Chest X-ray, PA view. Patient: 52 years old, sex F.
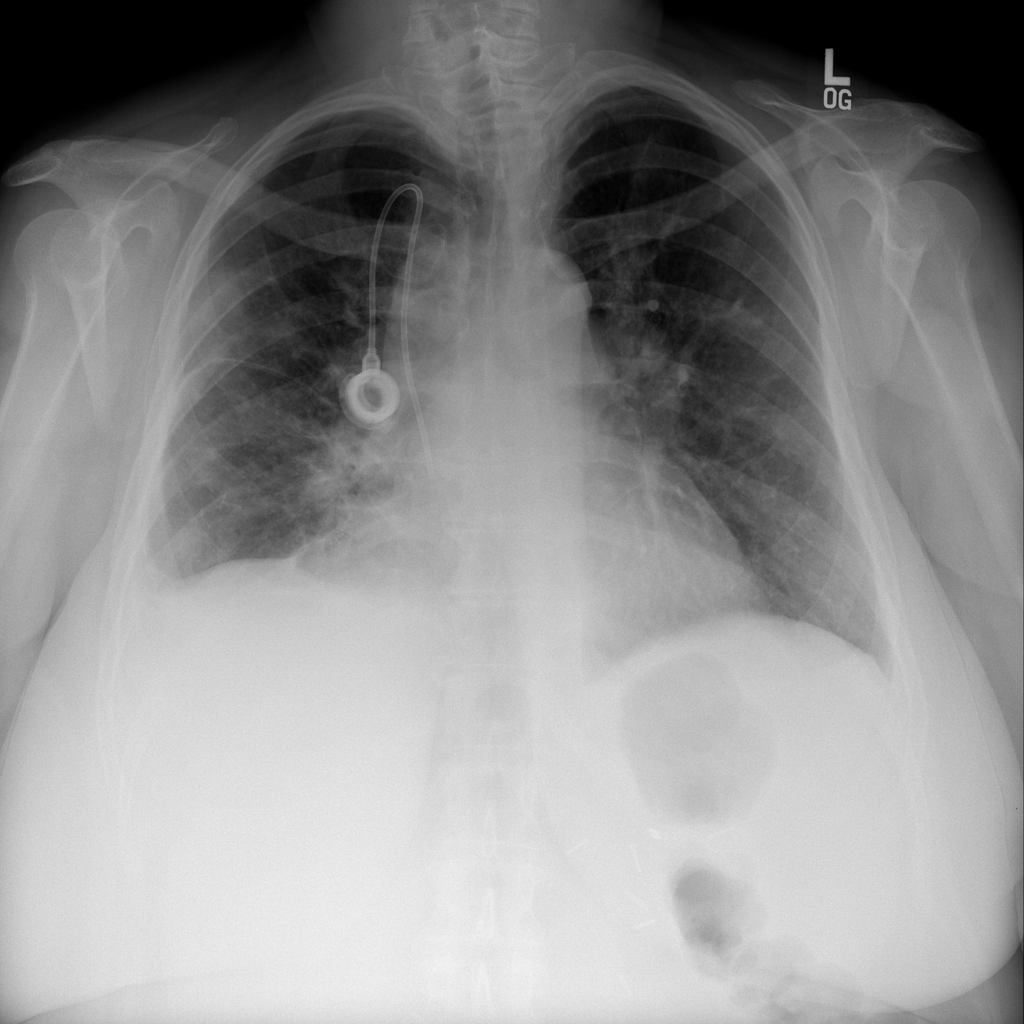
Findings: Effusion, Nodule